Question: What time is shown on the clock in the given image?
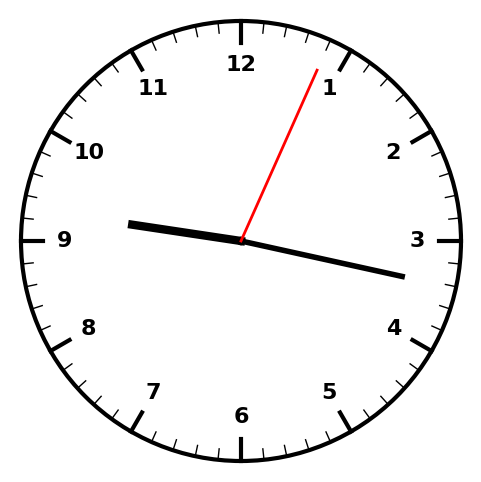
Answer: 09:17:04